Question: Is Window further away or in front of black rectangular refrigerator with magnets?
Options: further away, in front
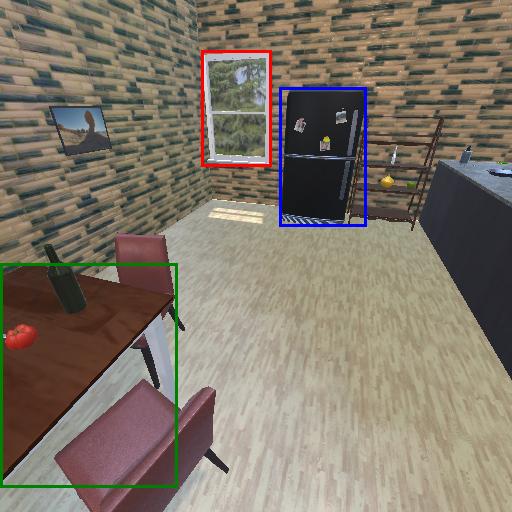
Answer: further away